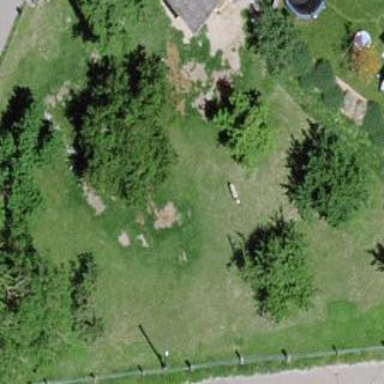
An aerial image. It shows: Orchard.